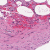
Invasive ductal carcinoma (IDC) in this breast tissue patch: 0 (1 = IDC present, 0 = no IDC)